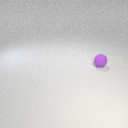
small purple rubber sphere